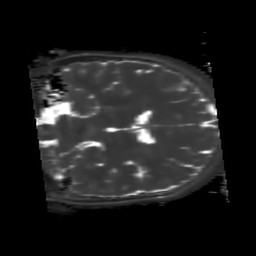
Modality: T2map
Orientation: coronal
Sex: female
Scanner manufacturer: siemens
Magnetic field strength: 3 T
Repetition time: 4 s